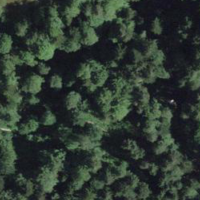
EUNIS habitat code: 43
Species observed at this site:
Fagus sylvatica
Tussilago farfara